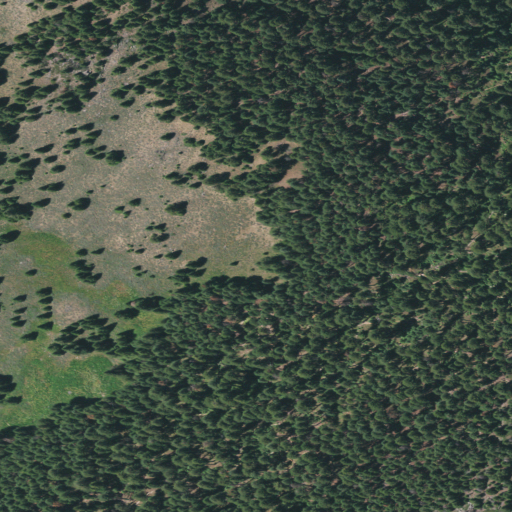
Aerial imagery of gap in Oregon named Wagner Glade Gap containing evergreen forest, shrub, and woody wetlands